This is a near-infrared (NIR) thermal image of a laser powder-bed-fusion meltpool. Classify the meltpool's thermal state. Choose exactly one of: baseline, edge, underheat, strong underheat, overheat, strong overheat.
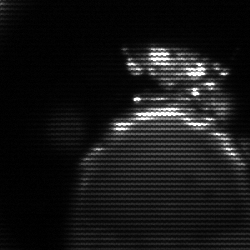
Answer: edge